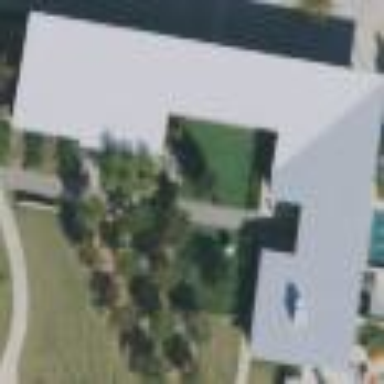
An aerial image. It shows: Community center building.